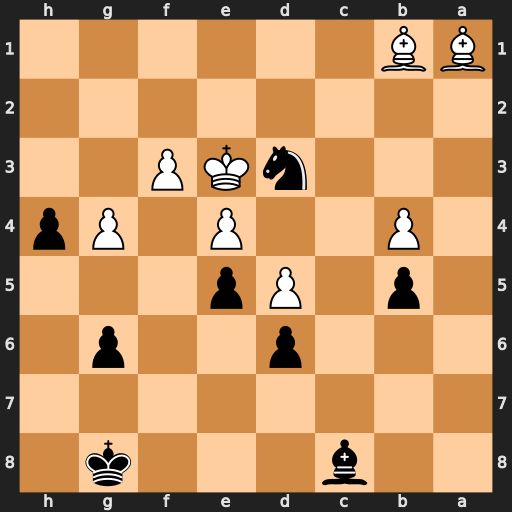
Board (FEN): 2b3k1/8/3p2p1/1p1Pp3/1P2P1Pp/3nKP2/8/BB6
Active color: b
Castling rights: -
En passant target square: -
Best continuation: h3 Bxd3 h2